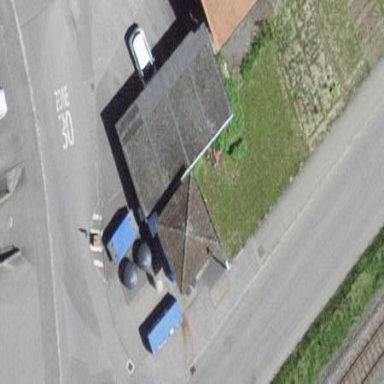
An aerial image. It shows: Garage building.